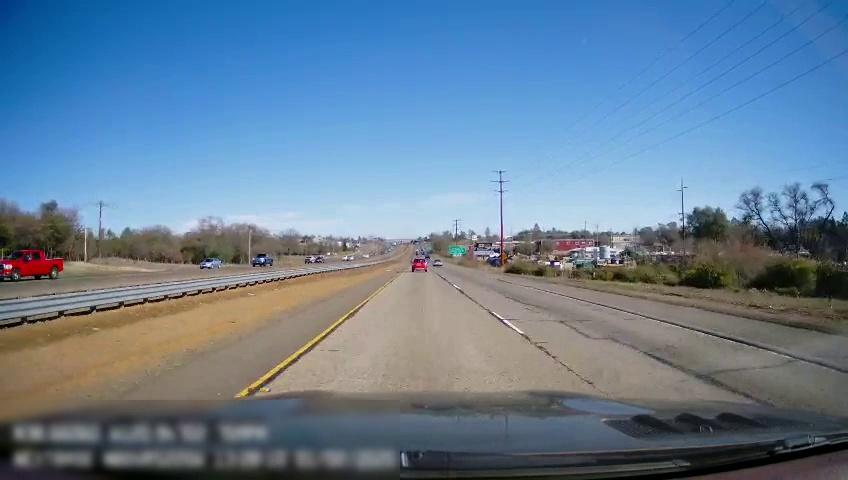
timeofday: Day
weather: Sunny
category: Drivable Space
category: Drivable Space
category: Vehicles | SUV
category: Vehicles | Car
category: Vehicles | Truck
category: Vehicles | Truck
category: Vehicles | Car
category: Vehicles | Truck
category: Lanes | Current Lane
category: Lanes | Current Lane
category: Lanes | Alternate Lane
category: Traffic | Signs